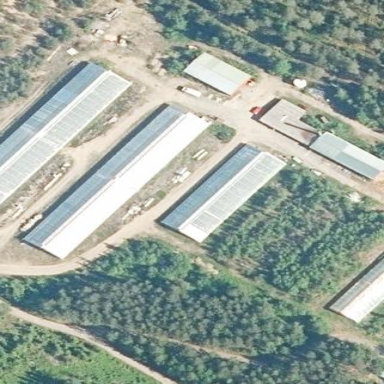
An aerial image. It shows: Greenhouse.